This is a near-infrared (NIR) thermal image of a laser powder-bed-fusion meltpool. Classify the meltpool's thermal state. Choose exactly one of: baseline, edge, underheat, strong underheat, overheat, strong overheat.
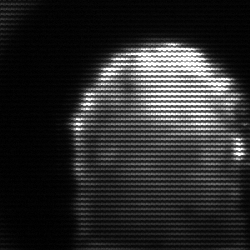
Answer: baseline